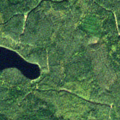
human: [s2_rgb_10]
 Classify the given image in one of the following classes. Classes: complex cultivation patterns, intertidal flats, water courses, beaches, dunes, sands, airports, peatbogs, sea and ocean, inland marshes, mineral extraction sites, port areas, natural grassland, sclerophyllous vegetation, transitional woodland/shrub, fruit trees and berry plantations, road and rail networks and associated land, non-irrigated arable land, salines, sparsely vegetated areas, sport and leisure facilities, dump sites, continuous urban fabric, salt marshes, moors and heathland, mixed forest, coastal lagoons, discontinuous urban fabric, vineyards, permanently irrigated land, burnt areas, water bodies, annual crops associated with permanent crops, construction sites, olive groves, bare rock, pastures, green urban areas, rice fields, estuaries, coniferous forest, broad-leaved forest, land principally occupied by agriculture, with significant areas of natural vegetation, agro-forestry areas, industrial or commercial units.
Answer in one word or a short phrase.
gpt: coniferous forest